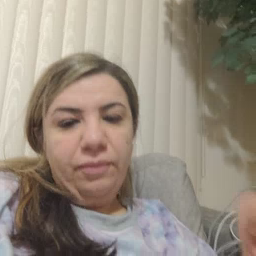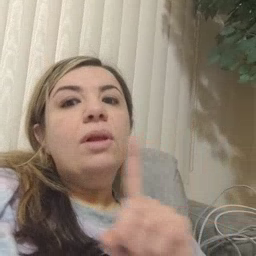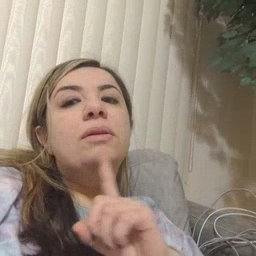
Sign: lamp